Question: '''
<form id="formVa" method="post" style="margin-top:100px; margin-left:100px;">
<label>
Email
<input name="user_email" value="" type="text"
data-validation-engine="validate[required,custom[email]]"
data-errormessage-value-missing="Required Field"
data-errormessage-custom-error="Invalid Mail" />
</label>
<label>
Name
<input name="user_name" value="" type="text"
data-validation-engine="validate[required]"
data-errormessage-value-missing="Required Field" />
</label>
<button type="submit">Submit</button>
</form>
'''
'''
$('#formVa').validationEngine(
'attach', {
promptPosition : 'topRight:-90,15',
scroll: false,
autoHidePrompt: true,
autoHideDelay: 2500,
fadeDuration: 0.3,
focusFirstField : false
}
);
'''
<URL>
I use jquery validation engine for my forms and I want to show error messages in order. For example if email field is empty, show "Required Field" error message and if the user typed anything and email is incorrect, show "Invalid Mail" error message. But it show all messages together as below.

But I want it in order How can I do this?
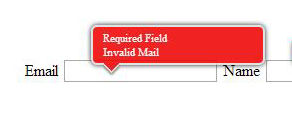
Answer: Theres a property you can set to show only one error per field
'''
maxErrorsPerField: 1
'''
So you can do something like this
'''
$('#formVa').validationEngine(
'attach', {
promptPosition : 'topRight:-90,15',
scroll: false,
autoHidePrompt: true,
autoHideDelay: 2500,
fadeDuration: 0.3,
focusFirstField : false,
maxErrorsPerField: 1
}
);
'''
<URL>